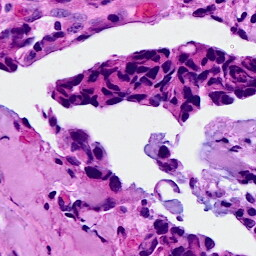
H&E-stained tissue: Breast